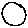
Label: circle